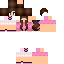
A female human skin with pale skin, wearing brown long hair dressed in a blue tshirt and red pants, featuring a closed mouth.